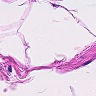
Metastatic tissue present: no